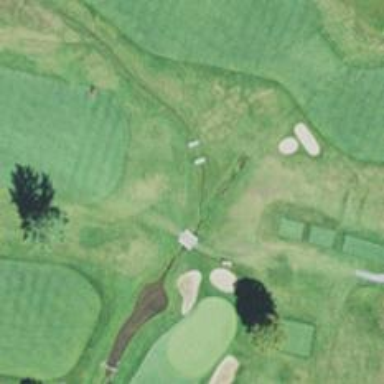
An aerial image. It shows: Service road with bridge used as golf cart path.